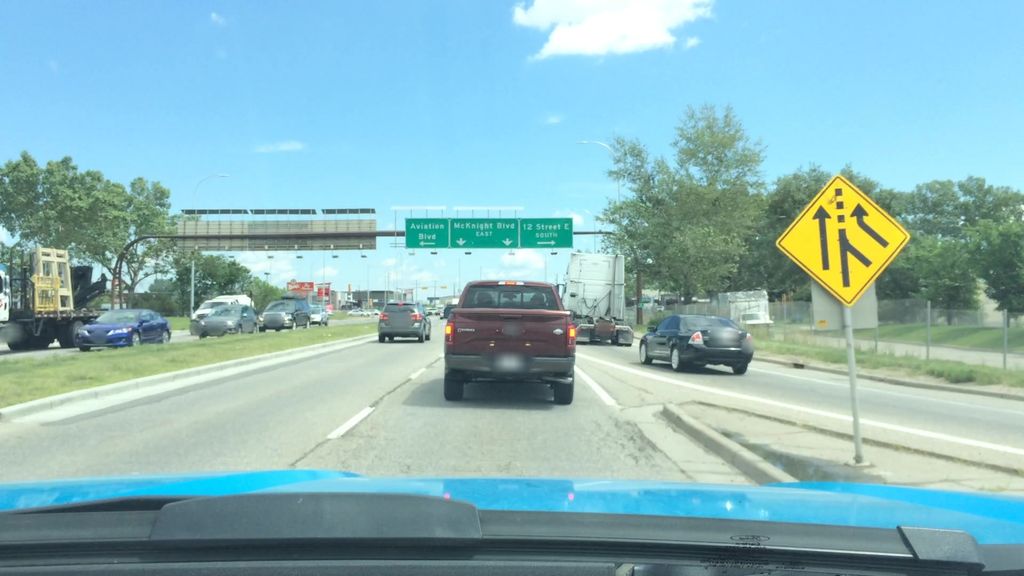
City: calgary